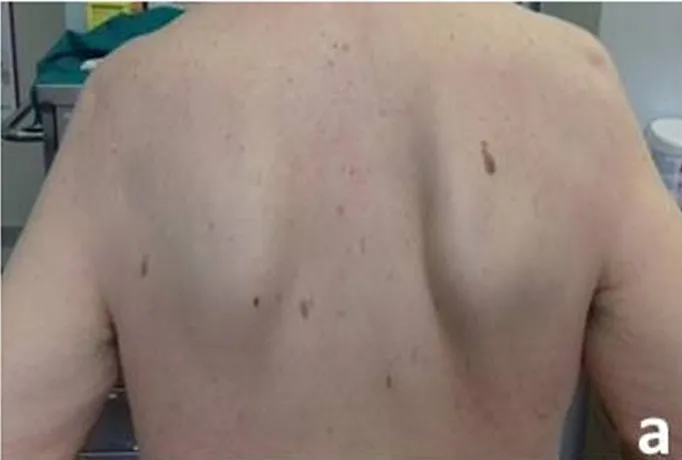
Winged Scapula.
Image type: medical_photograph (skin_photograph)